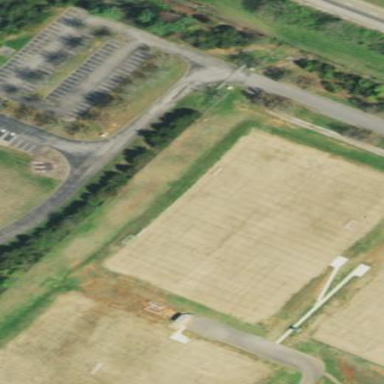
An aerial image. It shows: Soccer pitch designated for leisure and sports activities.